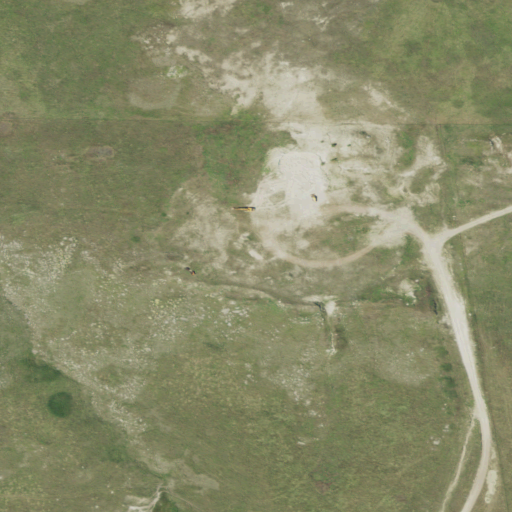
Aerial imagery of mountains in South Dakota named Red Hills containing grassland, barren land, low intensity development, open development, and medium intensity development